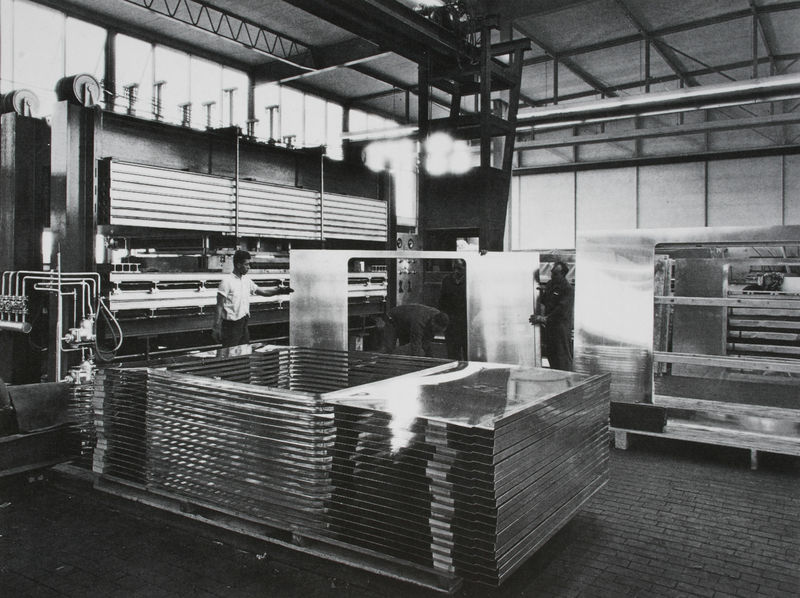
Titel: Fabrikation der Fassadenelemente
Künstler: Paul Schneider-Esleben
Standort: Düsseldorf
Institution: Verwaltungsgebäude der Commerzbank
Schlagwörter: dunkel, himmel, mann, schatten, weiß, fenster, glas, grau, hell, licht, männer, raum, schwarz, dach, hemd, wand, stehen, boden, innen, arbeit, arbeiten, ziegel, schichten, fabrik, arbeiter, industrie, reflexe, glanz, atelier, metall, halle, foto, fotografie, photographie, wände, eisen, gestänge, maschine, seil, druck, schwarzweiß, bahnhof, photo, eiss, schwarzw, stapel, platten, regale, paletten, träger, gewichte, reflektieren, gestapelt, maschinen, fabrikation, glass, lagern, rollo, rohre, überdacht, tehen, verpackung, verpackt, gitterträger, anfertigung, dachträger, menschs, gleitrolle, jalousinen, maschiene, mässig, packhalle, packraum, stappel, unterzug